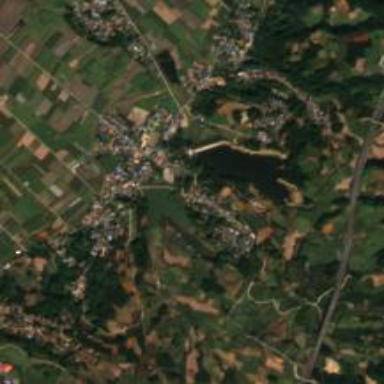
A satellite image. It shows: Village.